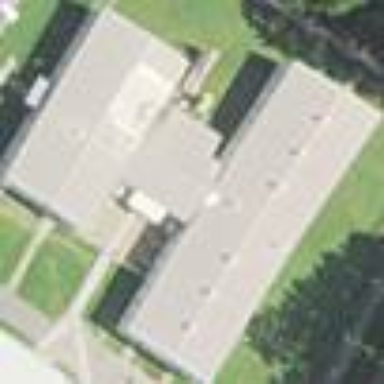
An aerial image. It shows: Prison building.